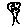
Label: tree